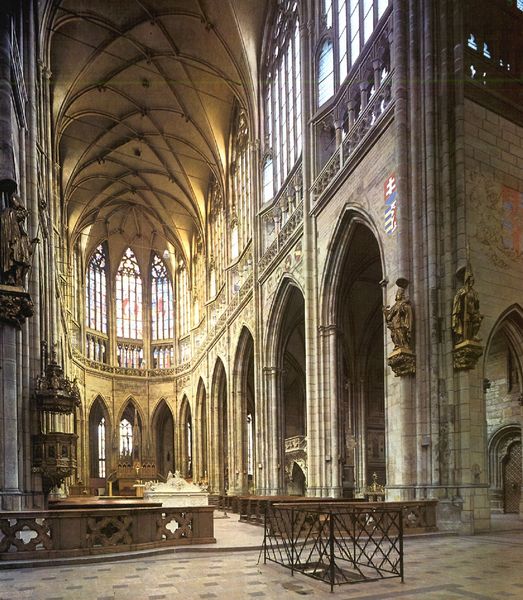
Titel: Prag, Veitsdom, Choransicht
Standort: Prag, Veitsdom (EU - Tschechische Republik)
Schlagwörter: fenster, glas, licht, marmor, pfeiler, säulen, gitter, kirche, boden, gotik, statue, pflaster, figuren, foto, eisen, gewölbe, balustrade, dom, rippen, fliesen, altar, arkaden, kathedrale, schlussstein, kirchenschiff, dienste, gotisch, kanzel, kreuzgewölbe, seitenschiff, spitzbögen, triforium, apsis, chor, heilige, gothik, streben, basilika, maßwerk, fenste, kirchenfenster, schalldeckel, netzgewölbe, kansel, gotik#